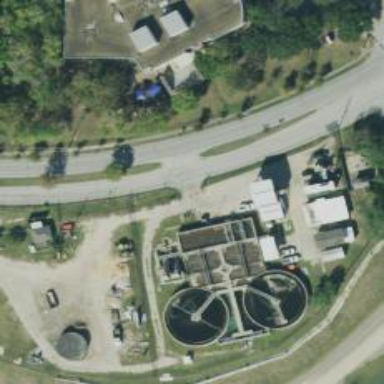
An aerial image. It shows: View of wastewater plant.